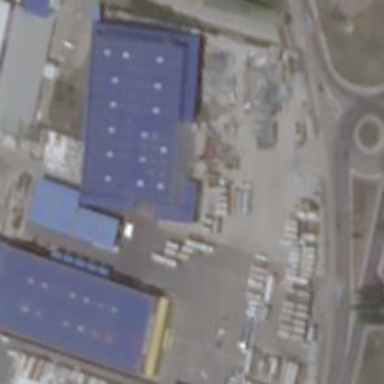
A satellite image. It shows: Warehouse building.